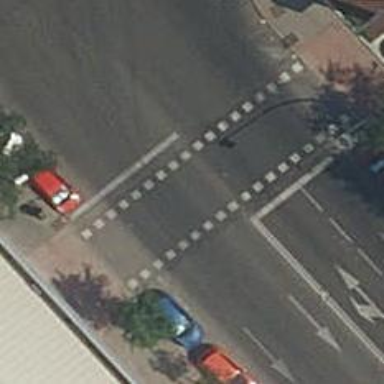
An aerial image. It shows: Zebra crossing on the road.